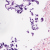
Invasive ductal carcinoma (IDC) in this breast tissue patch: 0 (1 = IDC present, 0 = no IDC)